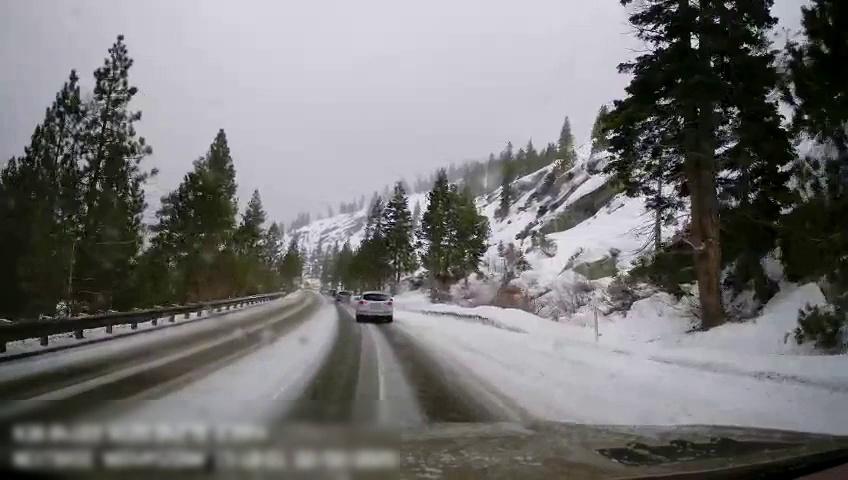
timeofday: Day
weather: Snowy
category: Drivable Space
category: Vehicles | Car
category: Vehicles | Car